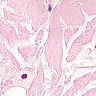
Metastatic tissue present: no